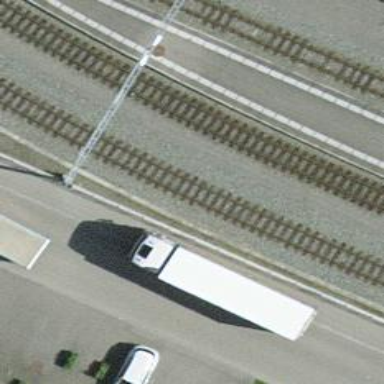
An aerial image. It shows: Narrow-gauge railway with single track running through yard. The railway is electrified with contact line.